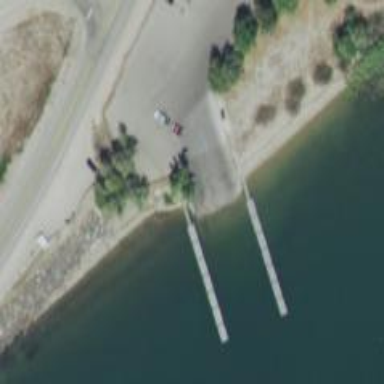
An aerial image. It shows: Man-made pier.